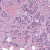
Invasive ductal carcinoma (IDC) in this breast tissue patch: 1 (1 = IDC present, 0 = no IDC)